Field crop: maize
Growth stage: 2
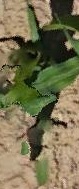
Species: maize